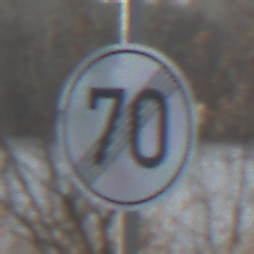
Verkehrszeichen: EndeGeschwindigkeit70
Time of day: MorningAfternoon
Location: Outdoor (Nature)
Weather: PartlyCloudy
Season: NotSpecified
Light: Natural